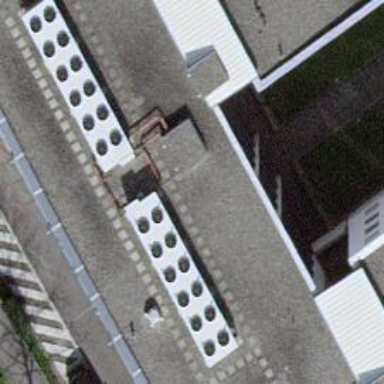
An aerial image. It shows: Police building.